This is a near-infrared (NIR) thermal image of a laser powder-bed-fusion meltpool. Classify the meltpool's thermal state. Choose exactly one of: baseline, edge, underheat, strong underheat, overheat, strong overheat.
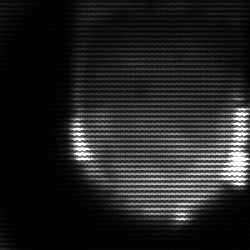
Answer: edge